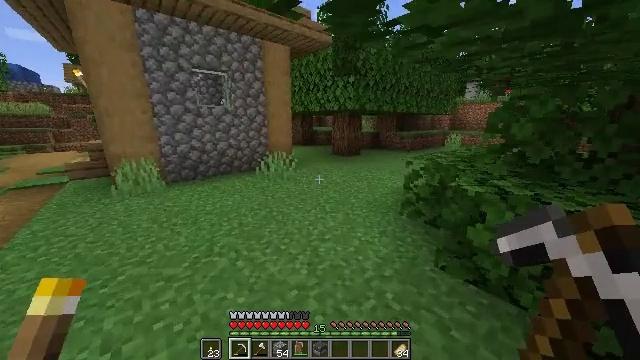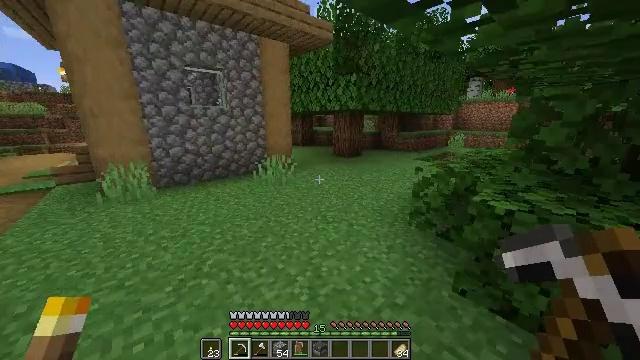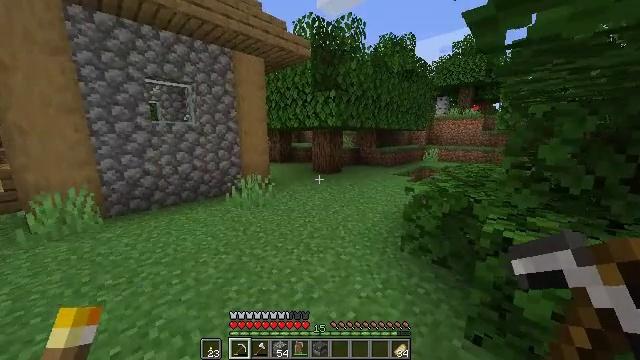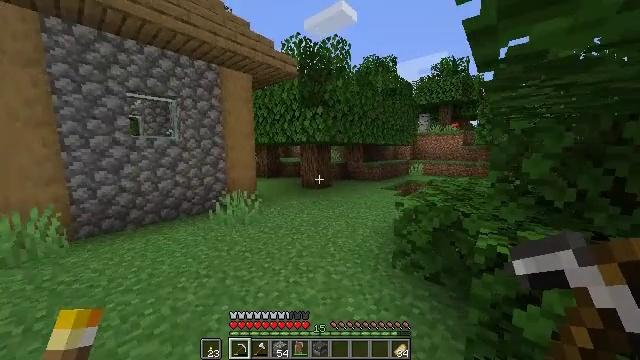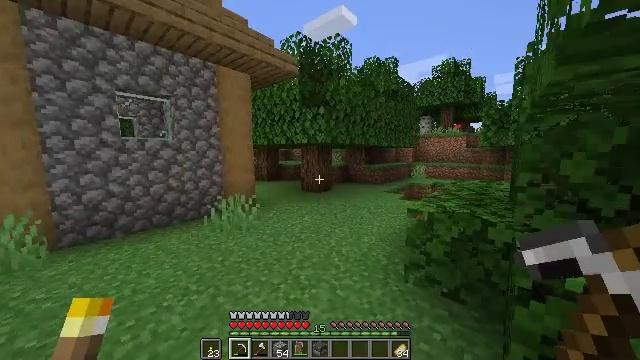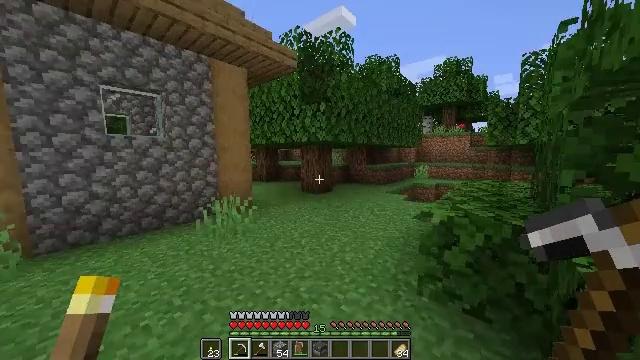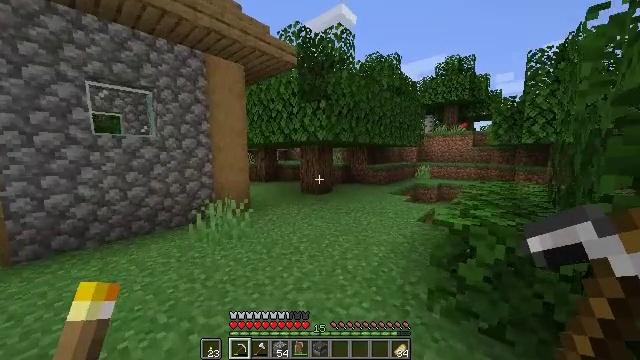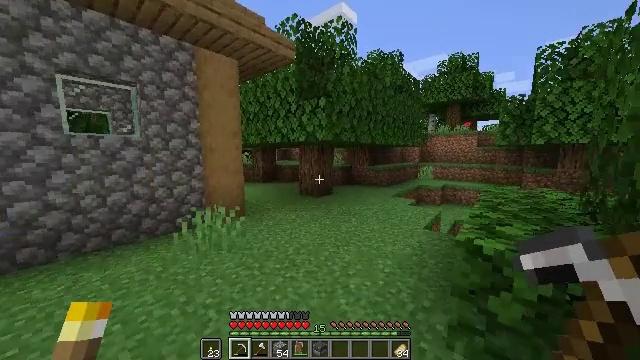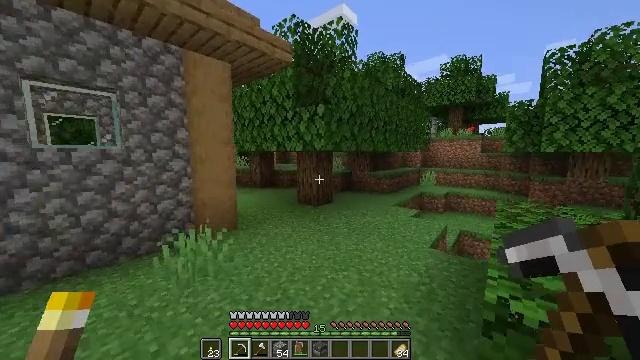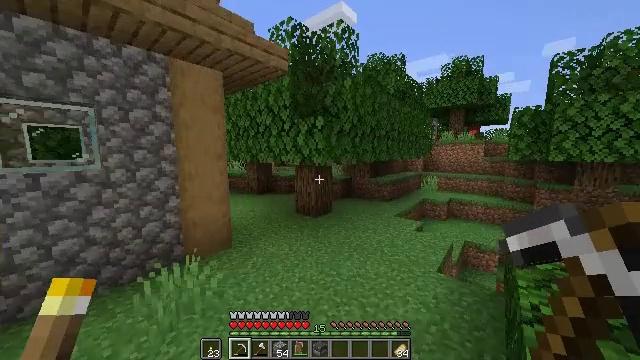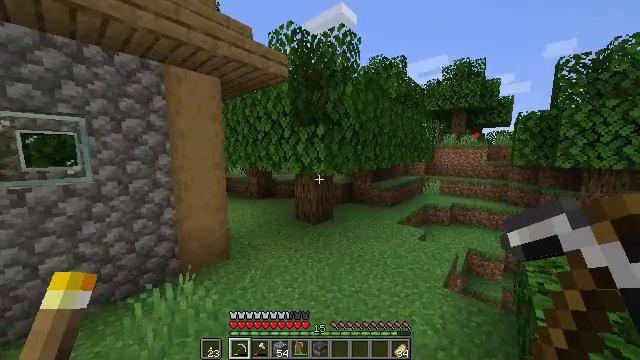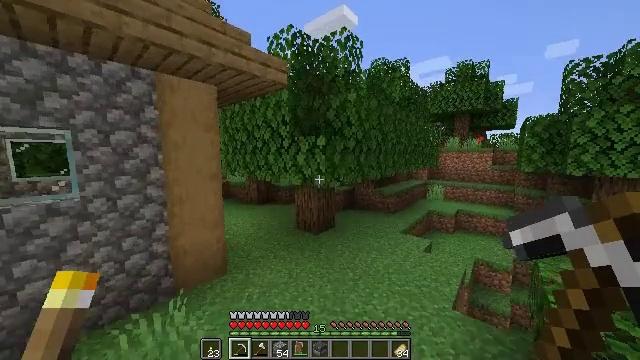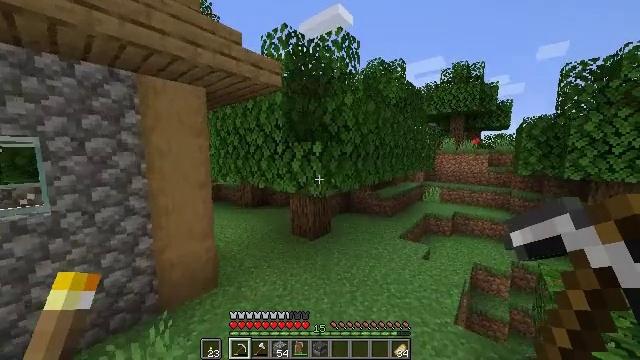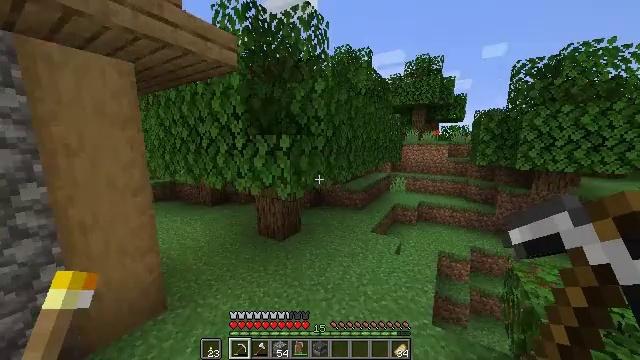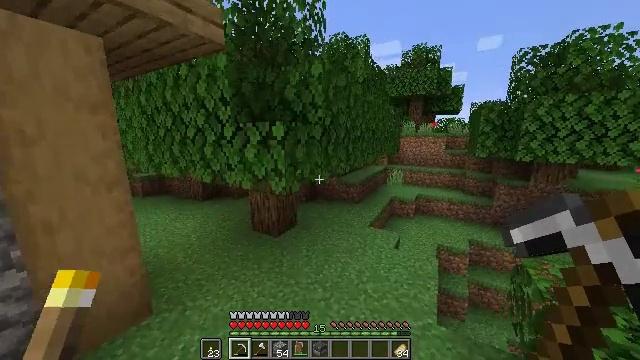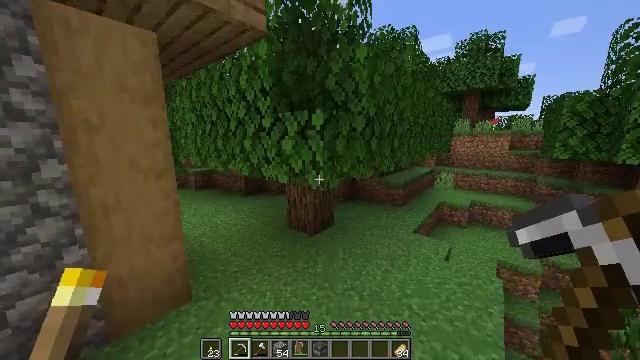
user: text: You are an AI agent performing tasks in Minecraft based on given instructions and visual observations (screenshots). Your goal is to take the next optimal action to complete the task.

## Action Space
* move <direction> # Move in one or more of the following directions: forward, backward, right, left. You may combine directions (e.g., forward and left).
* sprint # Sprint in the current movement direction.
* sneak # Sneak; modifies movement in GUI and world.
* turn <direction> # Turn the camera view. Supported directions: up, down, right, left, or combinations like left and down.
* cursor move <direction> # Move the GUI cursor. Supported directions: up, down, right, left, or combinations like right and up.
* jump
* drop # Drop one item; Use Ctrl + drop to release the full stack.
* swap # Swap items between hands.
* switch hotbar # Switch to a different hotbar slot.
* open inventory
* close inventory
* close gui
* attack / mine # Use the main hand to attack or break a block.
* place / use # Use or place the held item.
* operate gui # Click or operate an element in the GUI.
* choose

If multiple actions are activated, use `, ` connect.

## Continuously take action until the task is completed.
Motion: motion action
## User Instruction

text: Remove oak leaves from branches.
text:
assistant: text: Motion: move forward, sprint
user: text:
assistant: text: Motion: move forward, sprint, turn right and up
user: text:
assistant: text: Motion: move forward, sprint, turn right and up
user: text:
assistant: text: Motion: move forward, sprint
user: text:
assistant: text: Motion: move forward, sprint
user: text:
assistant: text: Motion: move forward, sprint
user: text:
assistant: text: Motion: move forward, sprint
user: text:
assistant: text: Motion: move forward, sprint, jump
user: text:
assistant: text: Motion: move forward, sprint, jump
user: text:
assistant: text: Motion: move forward, sprint, jump
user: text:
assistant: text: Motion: move forward, sprint, jump
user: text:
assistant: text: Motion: move forward, sprint, turn right, jump
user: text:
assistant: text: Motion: move forward, sprint, turn right and down, jump
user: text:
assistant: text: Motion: move forward, sprint, turn right and down, jump
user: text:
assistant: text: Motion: move forward, sprint, turn left
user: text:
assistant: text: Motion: move forward, sprint, turn left and up
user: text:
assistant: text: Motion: move forward, sprint, turn left and up
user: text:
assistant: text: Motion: move forward, sprint
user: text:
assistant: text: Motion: move forward, sprint
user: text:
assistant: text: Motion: move forward, sprint
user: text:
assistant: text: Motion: move forward, sprint
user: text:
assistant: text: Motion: move forward, sprint, turn right and up
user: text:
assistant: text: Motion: move forward, sprint
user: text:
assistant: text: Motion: move forward and move left, sprint
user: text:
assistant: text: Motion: move forward and move left, sprint
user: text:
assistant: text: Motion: move forward and move left, sprint
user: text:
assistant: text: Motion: move forward, sprint
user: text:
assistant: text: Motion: move forward, sprint, turn left
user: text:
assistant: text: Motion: move forward, sprint, turn left
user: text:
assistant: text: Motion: move forward, sprint, turn left and up